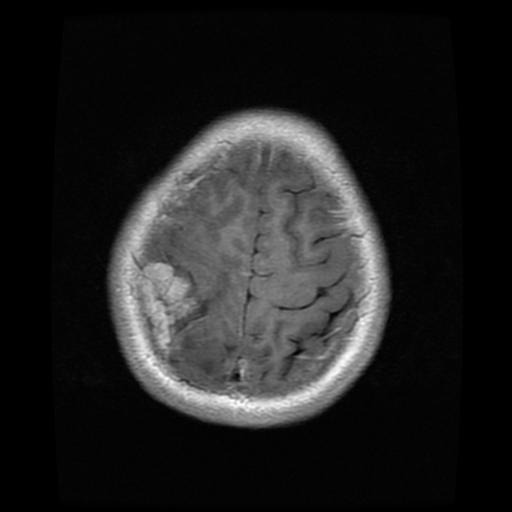
Label: meningioma